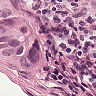
Metastatic tissue present: yes